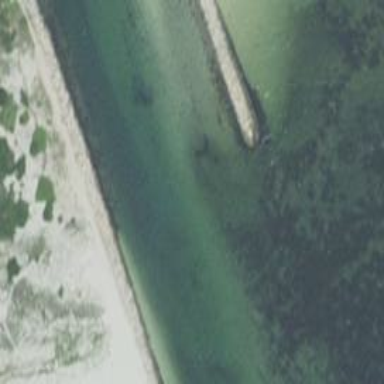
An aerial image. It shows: Breakwater structure.